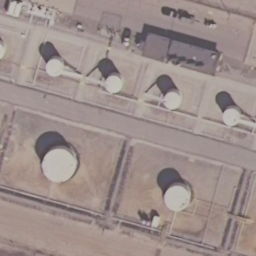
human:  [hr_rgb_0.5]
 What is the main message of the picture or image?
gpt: storage tanks